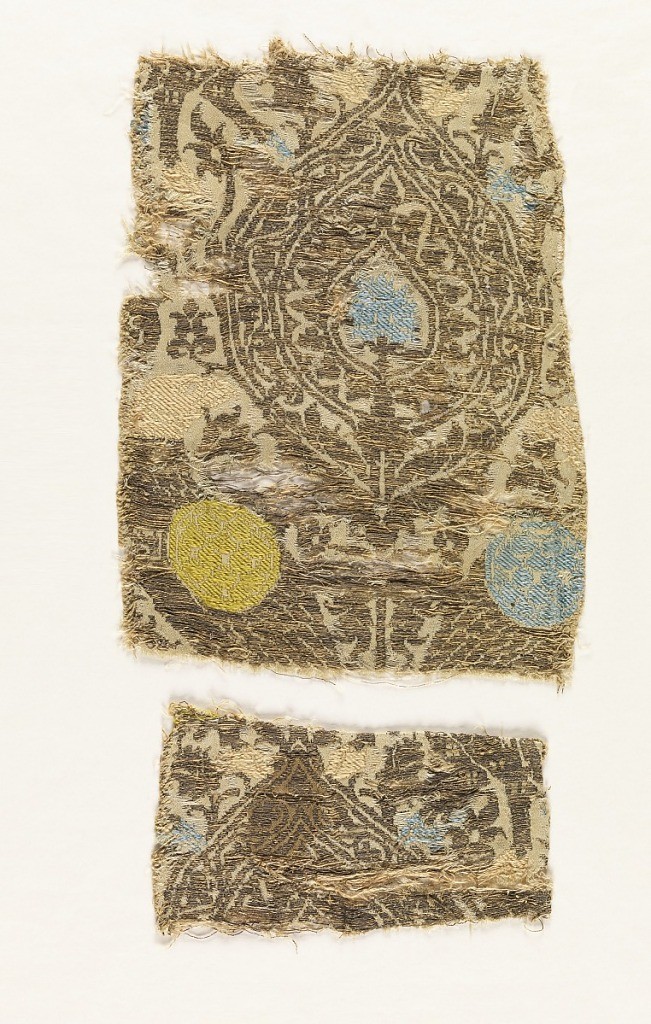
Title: Fragments
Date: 14th century
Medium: silk, metal wrapped linen Technique: lampas (two interconnected twills)
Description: Large palmette with parts of addorsed birds in blue and tan.